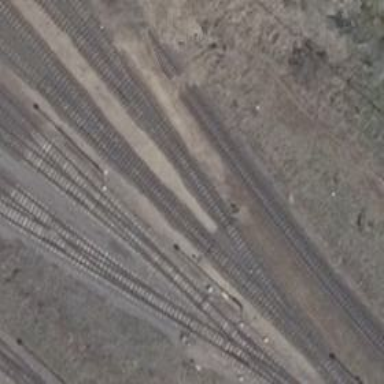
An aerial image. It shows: Railway switch.